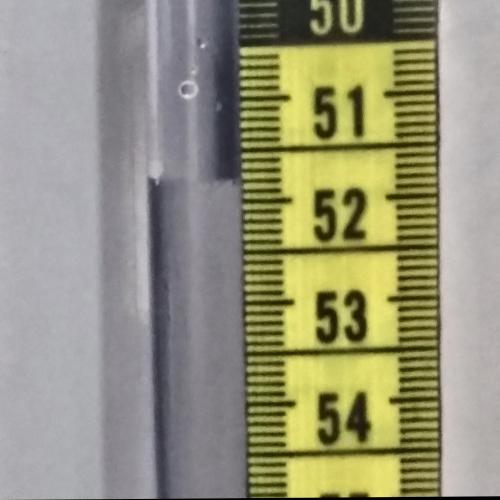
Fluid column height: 51.8 cm